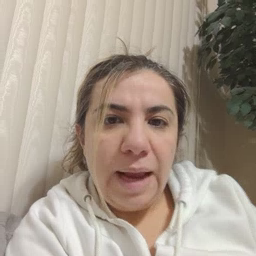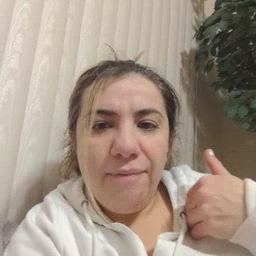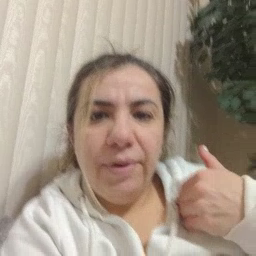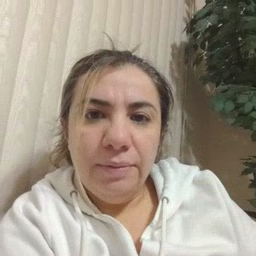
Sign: have